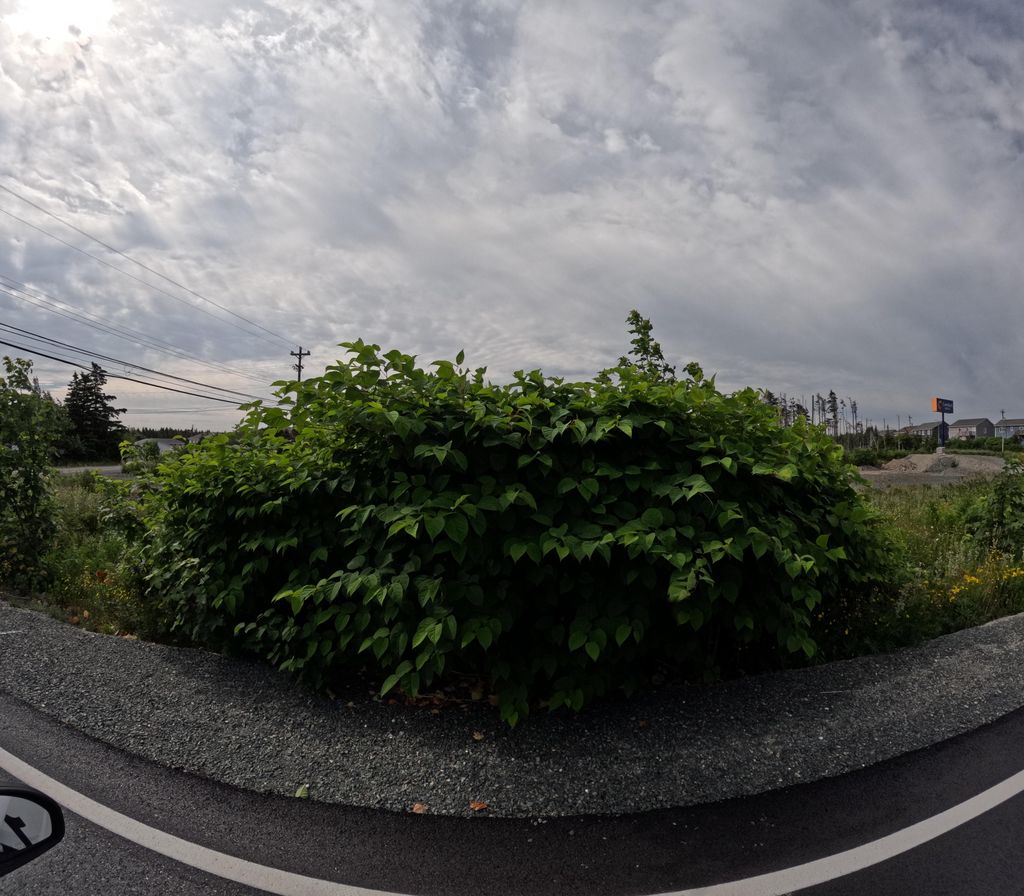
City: st_johns